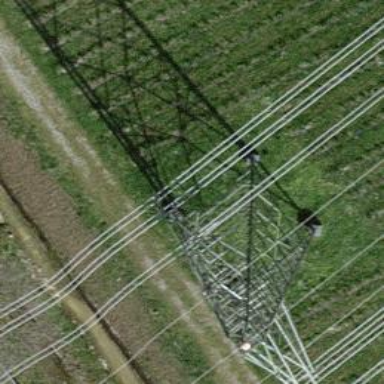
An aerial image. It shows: Power tower.